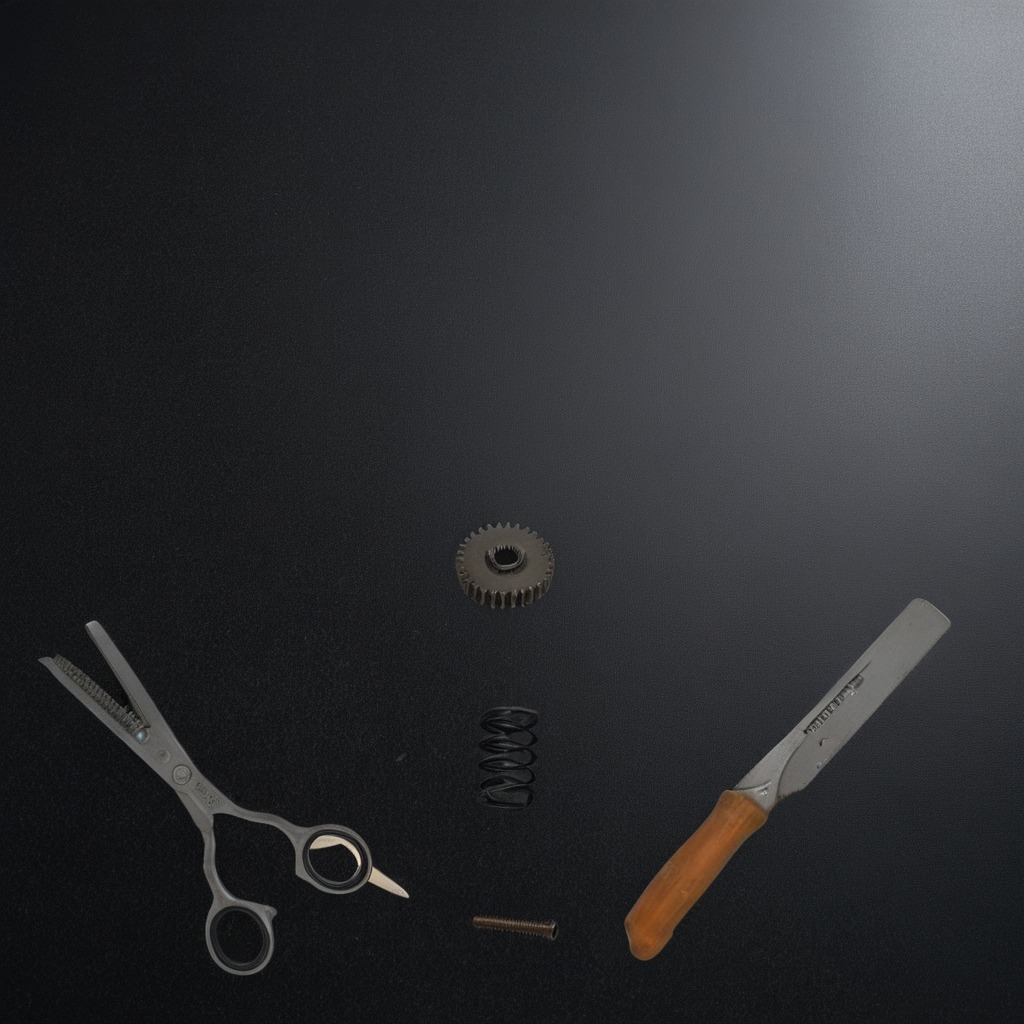
A steel gear with teeth, a metal machine screw, a coiled metal spring, a handheld metal saw, and a pair of scissors are lying on the granite tabletop.